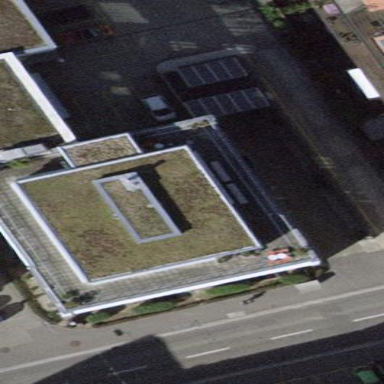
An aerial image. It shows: Office building.